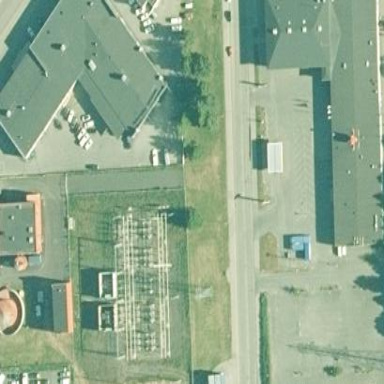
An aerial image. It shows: Transmission substation.